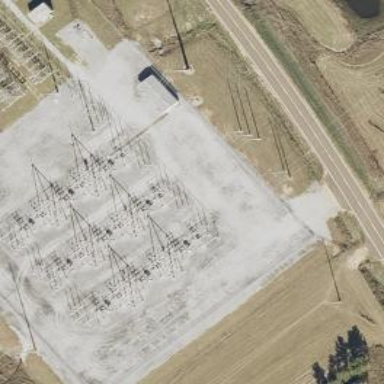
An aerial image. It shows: Switch for power supply.